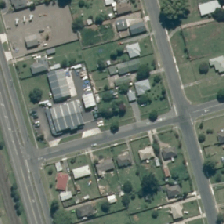
Land cover: urban_build_up